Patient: sex M, age 31
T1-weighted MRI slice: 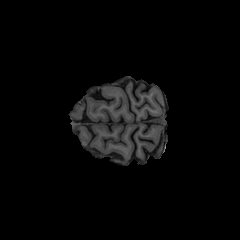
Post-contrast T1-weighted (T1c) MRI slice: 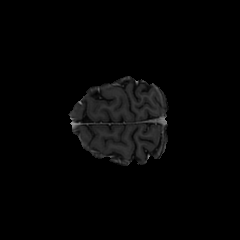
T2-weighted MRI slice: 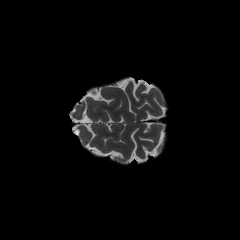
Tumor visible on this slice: no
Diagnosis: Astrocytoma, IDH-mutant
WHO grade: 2